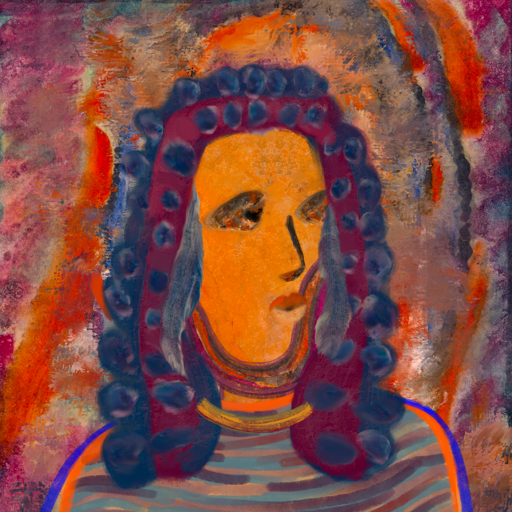
Background: Experience, Head And Neck Side: Hypocrite_w_Hair, Face Side: Gypsy_Queen, Bust: Experience, Hair Side: Hill_Girl, Head Accessory: Blank, Second Necklace: Blank, Necklace: Mother_And_Son_Son, Baby: Blank